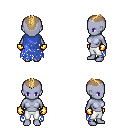
a pixel art fantasy rpg character, female body template, dark elf, purple skin, blue tattered cape, white pants, blonde short mohawk hairstyle, gold gloves, four views (front, back, left, right), 2x2 character sprite sheet, small pixel art, hard edges, no anti-aliasing